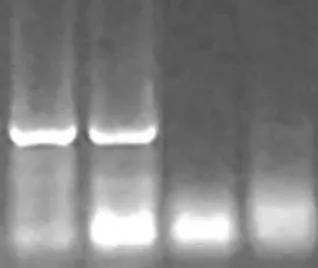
The PCR amplified product for devR gene (513 bps) of M. Tuberculosis. (From left to right) Lane M; 100 bp ladder Banglore Genei (India), Lane 1; Negative control, Lane 2; M. Tuberculosis H37Rv, Lane 3; Patient's isolate of sensitive M. Tuberculosis strain (on first admission), Lane 4; Patient's isolate of MDR M. Tuberculosis strain (on readmission), Lane 5; M. Kansasii, Lane 6; M. Scrofulaceum.
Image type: pathology (fish)